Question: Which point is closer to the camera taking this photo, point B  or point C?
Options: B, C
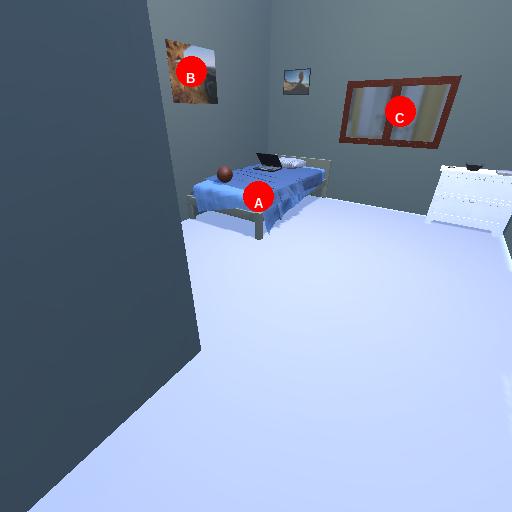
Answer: B